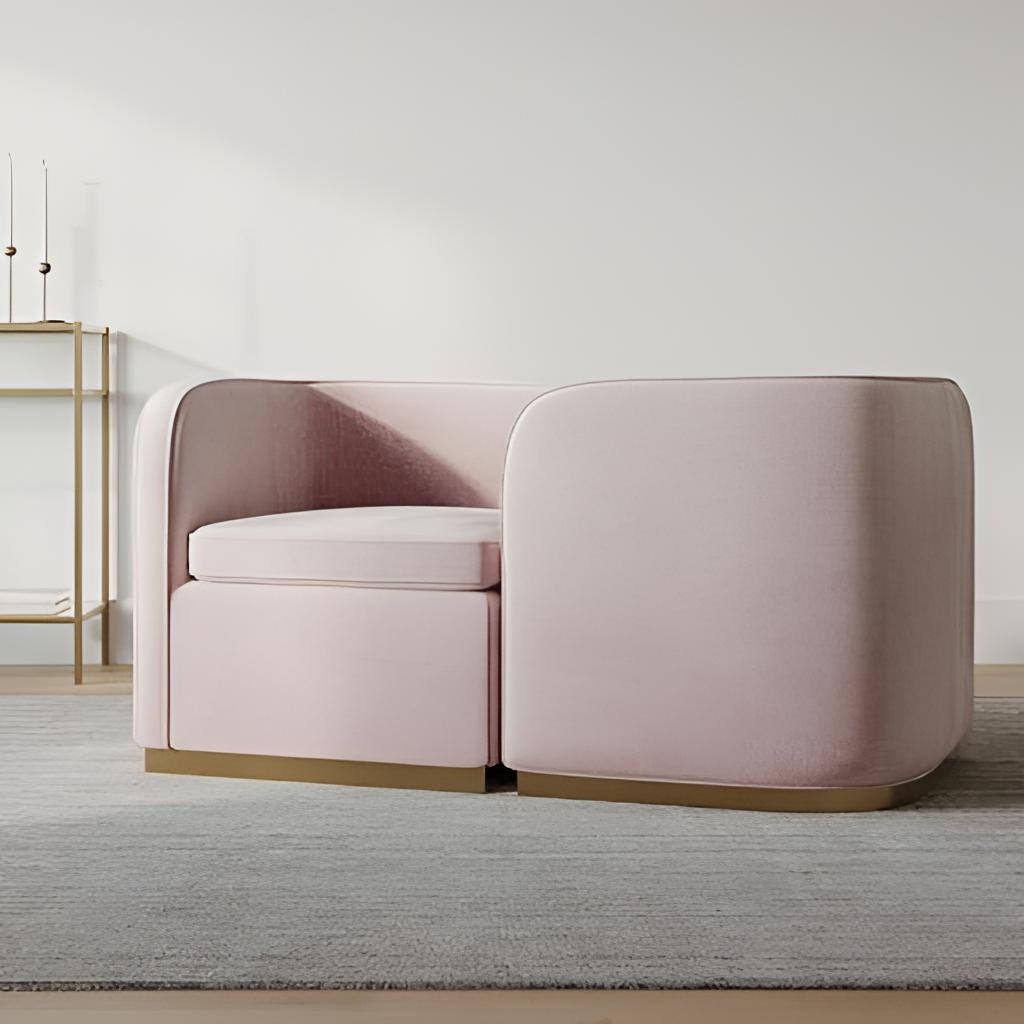
velvet armchair, living room, modern, paint wallpaper, with solid pattern, beige wood flooring, with plank pattern